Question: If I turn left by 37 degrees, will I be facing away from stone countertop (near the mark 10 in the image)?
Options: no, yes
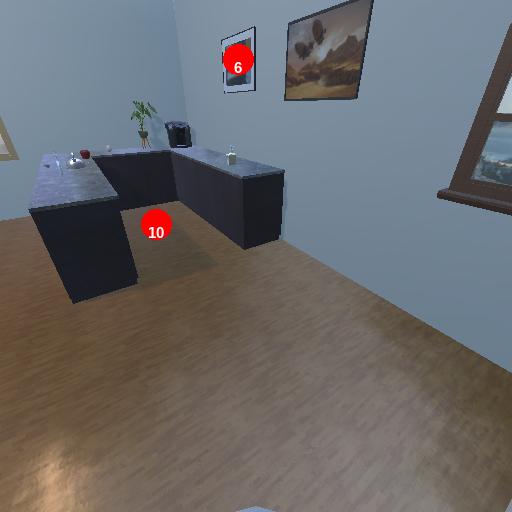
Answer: no